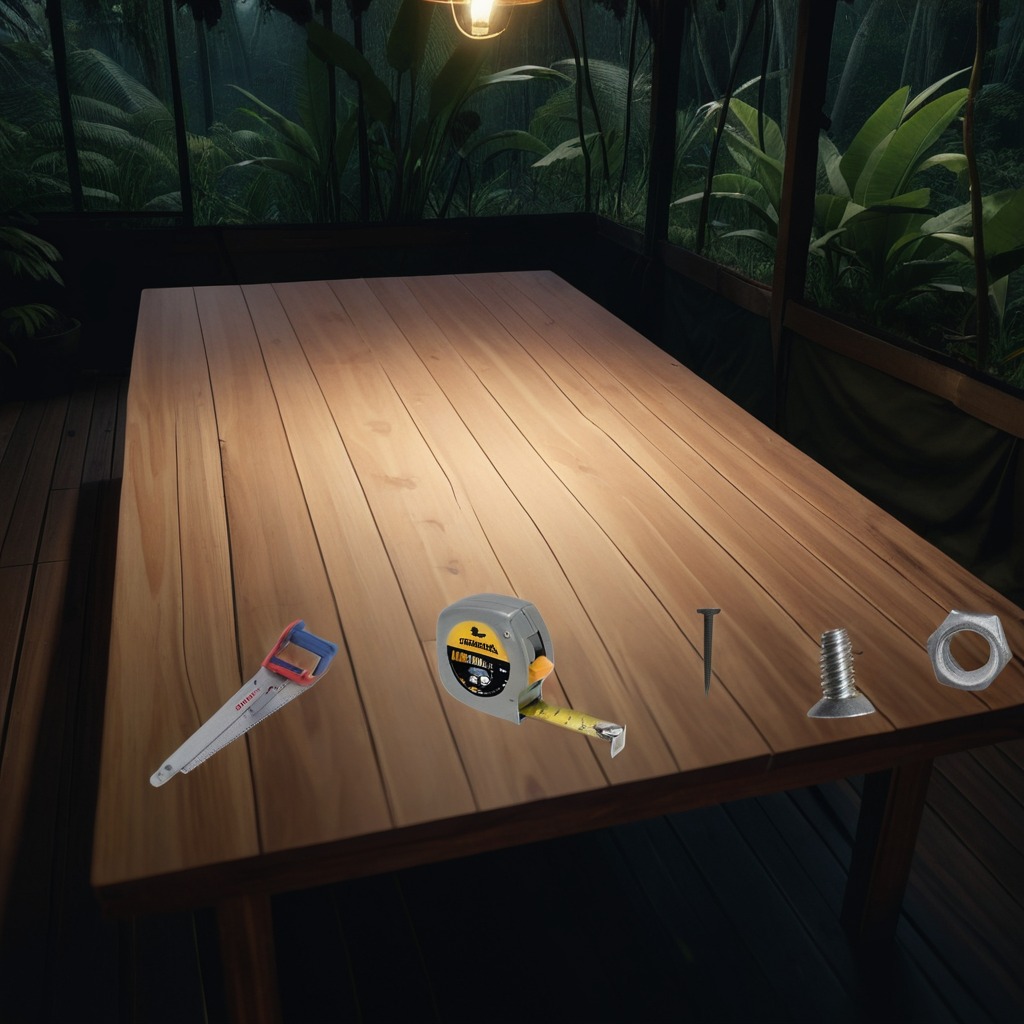
A measuring tape, a metal machine screw, an iron nail, a handheld metal saw, and a metal nut are lying on the wooden table.